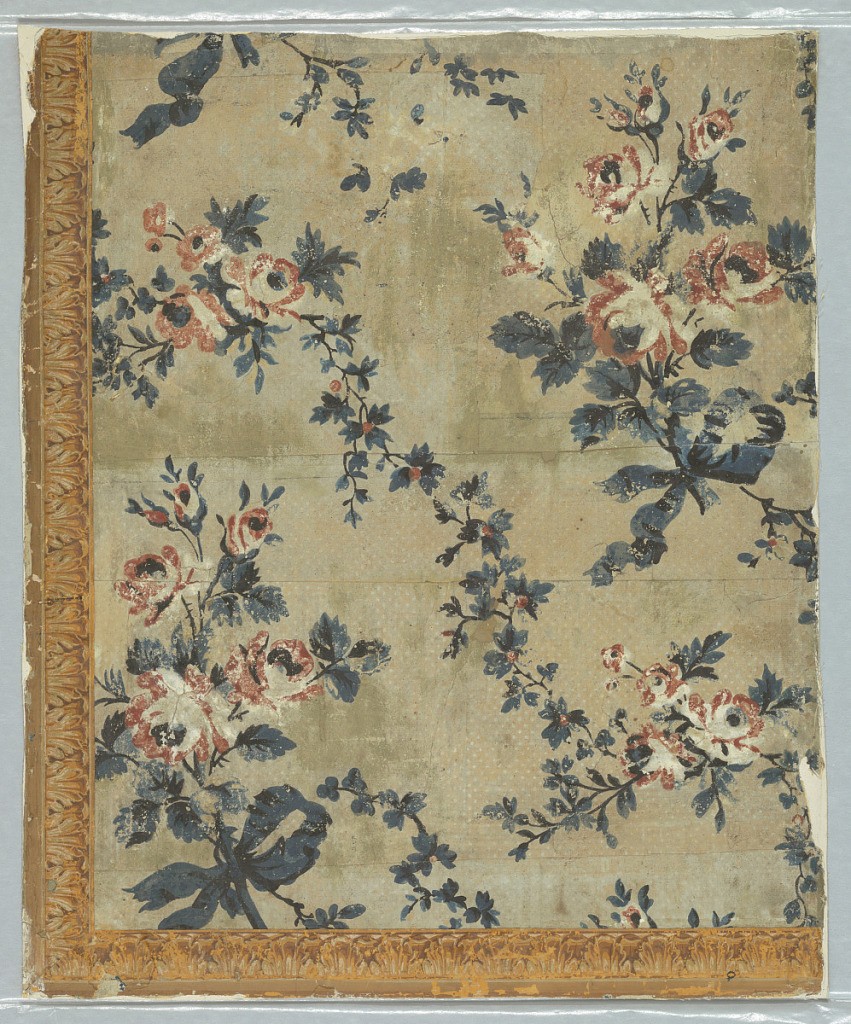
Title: Sidewall and border
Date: ca. 1800
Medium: Block-printed on joined sheets
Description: Red roses on branch with bow know at end. Rose motifs separated by vining foliage with red berries. Printed in red, white, blue and black on spotted ground. Narrow acanthus architectural molding along 2 edges. Original document for "Flower and Ribbon,"